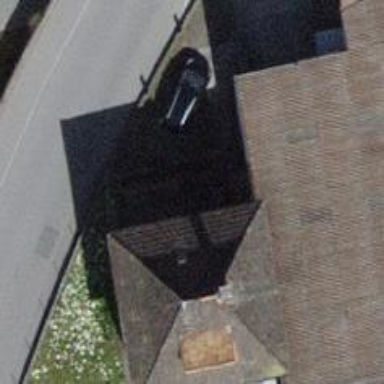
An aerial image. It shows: Building with tile roof.